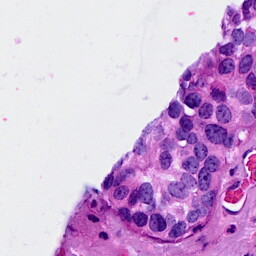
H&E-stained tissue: Breast